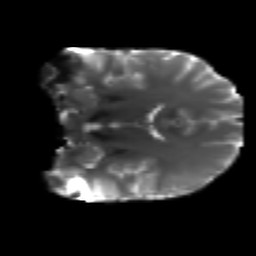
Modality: T2w
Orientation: coronal
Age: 24
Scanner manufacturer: siemens
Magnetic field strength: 3 T
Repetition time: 4.52 s
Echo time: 0.084 s